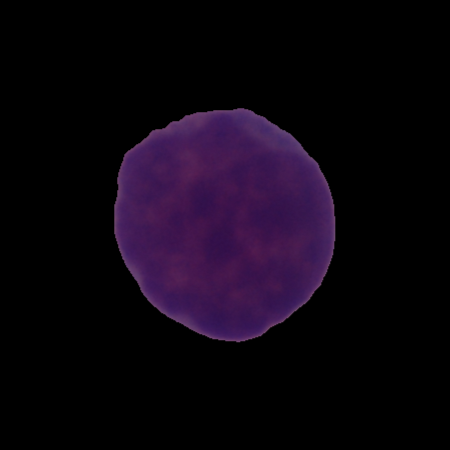
Label: cancer